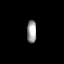
Tissue: prostate
Cell type: Fibroblasts
Senescence score: 0.6852
Nuclear area (px): 210
Mean DAPI intensity: 159.633